Question: I'm trying to store all elements in a List in a file for later retrieval so when the program closes that data isn't lost. Is this possible? I've written some code to try, but it's not what I want. This is what I have written so far though.
'''
import java.util.*;
import java.io.*;
public class Launch {
public static void main(String[] args) throws IOException {
int[] anArray = {5, 16, 13, 1, 72};
List<Integer> aList = new ArrayList();
for (int i = 0; i < anArray.length; i++) {
aList.add(anArray[i]);
}
File file = new File("./Storage.txt");
if (!file.exists()) {
file.createNewFile();
}
FileWriter fw = new FileWriter(file);
BufferedWriter bw = new BufferedWriter(fw);
for (int i = 0; i < aList.size(); i++) {
bw.write(aList.get(i));
}
bw.flush();
bw.close();
}
}
'''
Suggestions?
Edit: I'm looking for the array itself to be written in the file, but this is what is writing.

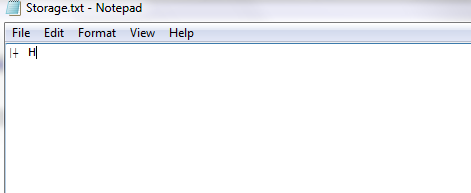
Answer: '''
import java.util.*;
import java.io.*;
public class Launch {
public static void main(String[] args) throws IOException {
int[] anArray = {5, 16, 13, 1, 72};
List<Integer> aList = new ArrayList();
for (int i = 0; i < anArray.length; i++) {
aList.add(anArray[i]);
}
File file = new File("./Storage.txt");
if (!file.exists()) {
file.createNewFile();
}
FileWriter fw = new FileWriter(file);
BufferedWriter bw = new BufferedWriter(fw);
for (int i = 0; i < aList.size(); i++) {
bw.write(aList.get(i).toString());
}
bw.flush();
bw.close();
}
}
'''
I edited the bw.write line to change the int to a string before writing it.